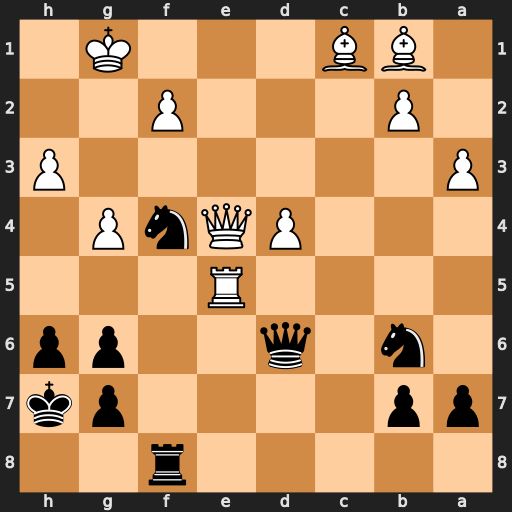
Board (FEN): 5r2/pp4pk/1n1q2pp/4R3/3PQnP1/P6P/1P3P2/1BB3K1
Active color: b
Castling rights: -
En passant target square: -
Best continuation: Nxh3+ Kg2 Nxf2 Qxg6+ Qxg6 Bxg6+ Kxg6